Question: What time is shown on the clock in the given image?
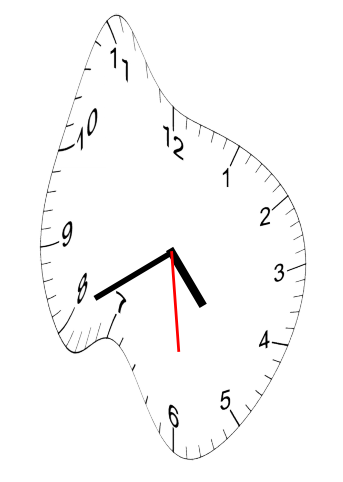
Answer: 04:40:29